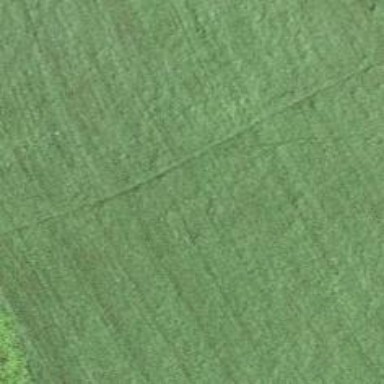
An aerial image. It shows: Grass path.